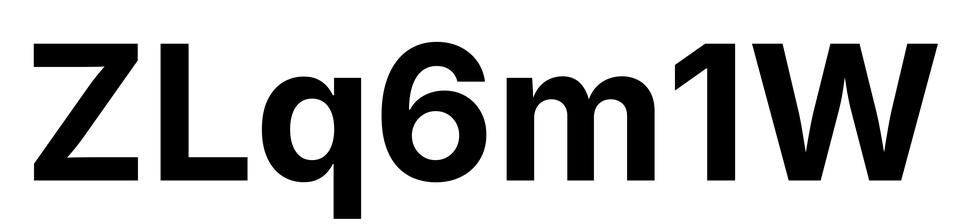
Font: Inter_Bold